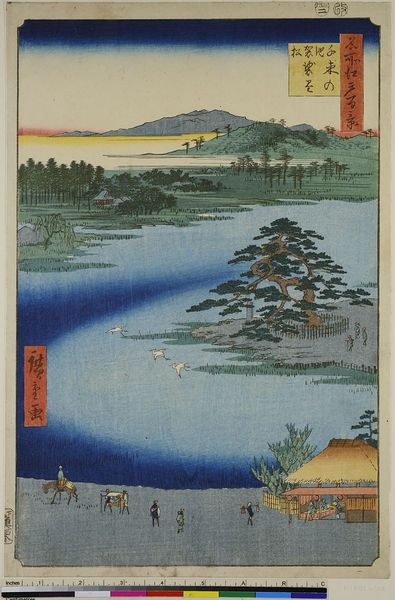
Titel: Der Senzoku Teich und die Kesakake Kiefer, Blatt 110 aus der Serie: 100 berühmte Ansichten von Edo
Künstler: Utagawa Hiroshige
Standort: Hamburg
Institution: Museum für Kunst und Gewerbe Hamburg
Schlagwörter: baum, vogel, landschaft, see, strauch, holzschnitt, druckgraphik, druckgrafik, zeit, farbholzschnitt, anlagen, landschaftsdarstellung, edo, reproduktionen, druckerzeugnisse, bäume, sträucher, vögel